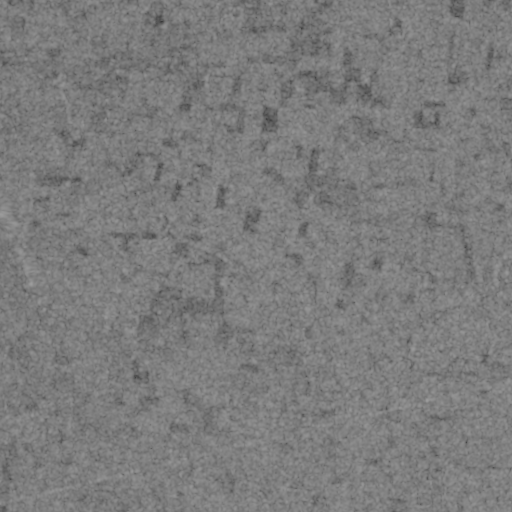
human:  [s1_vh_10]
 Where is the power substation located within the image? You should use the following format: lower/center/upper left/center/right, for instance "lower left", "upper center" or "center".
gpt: The power substation is located in the center right of the image.
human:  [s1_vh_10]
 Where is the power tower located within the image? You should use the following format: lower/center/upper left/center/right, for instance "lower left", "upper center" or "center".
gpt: There is no power tower in the image.

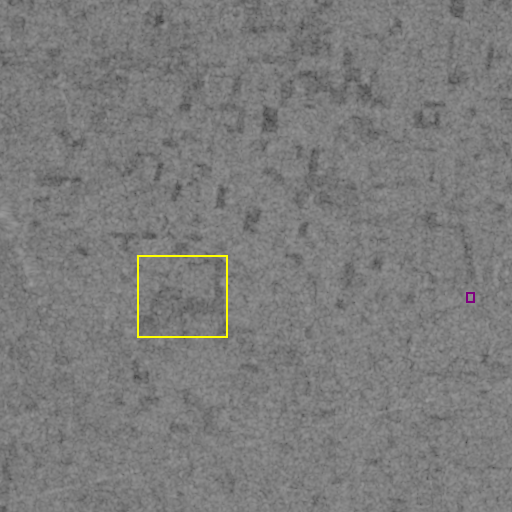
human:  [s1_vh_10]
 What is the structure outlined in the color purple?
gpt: The structure outlined in purple is a power substation.
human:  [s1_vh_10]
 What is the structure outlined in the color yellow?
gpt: The structure outlined in yellow is a solar farm.
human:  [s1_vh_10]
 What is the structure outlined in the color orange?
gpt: There is no orange outline.